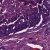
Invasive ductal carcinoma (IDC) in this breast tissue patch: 1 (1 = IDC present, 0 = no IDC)